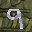
Label: 9